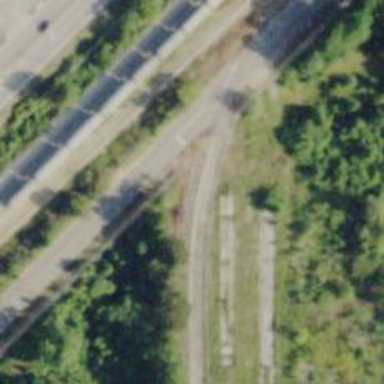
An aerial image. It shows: Railway track.